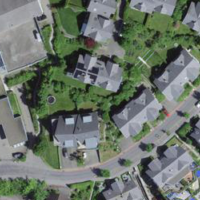
EUNIS habitat code: 54
Species observed at this site:
Lathyrus vernus